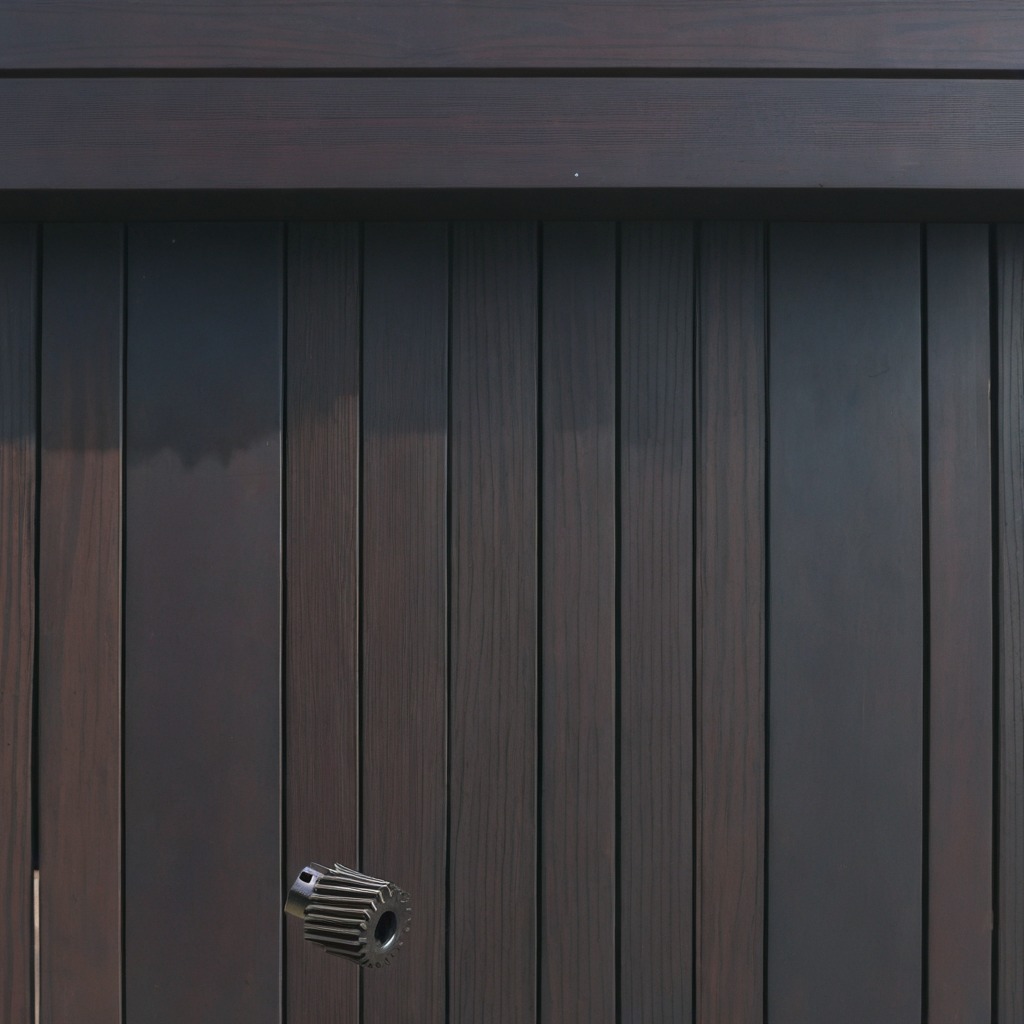
A steel gear with teeth is lying on the workbench.